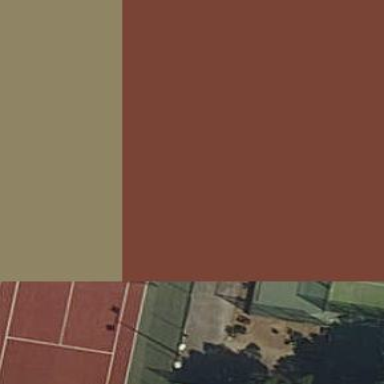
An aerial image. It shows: Tennis court on pitch.